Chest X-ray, PA view. Patient: 27 years old, sex M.
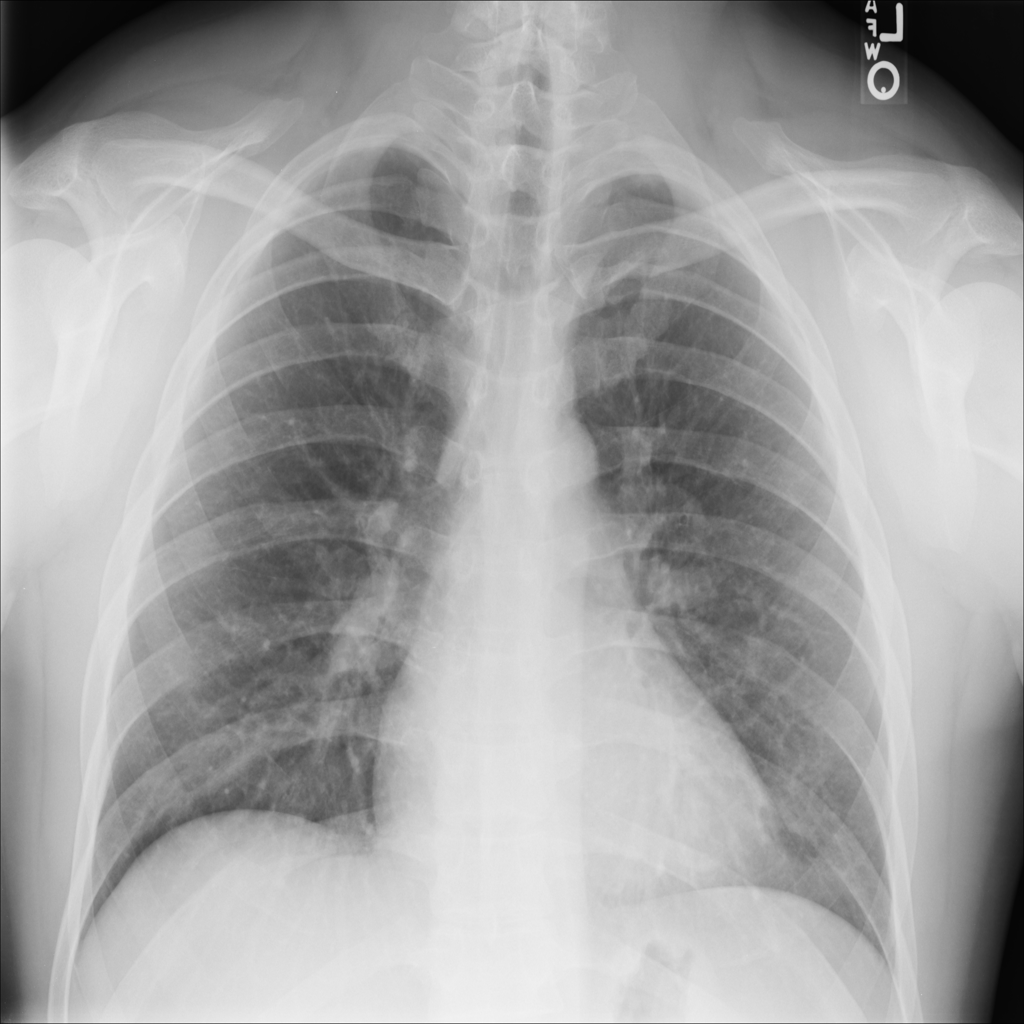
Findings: No Finding